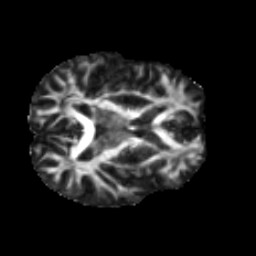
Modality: FA
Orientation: axial
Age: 30
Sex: male
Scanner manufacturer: ge
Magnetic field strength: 3 T
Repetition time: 7.8 s
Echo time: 0.0607 s